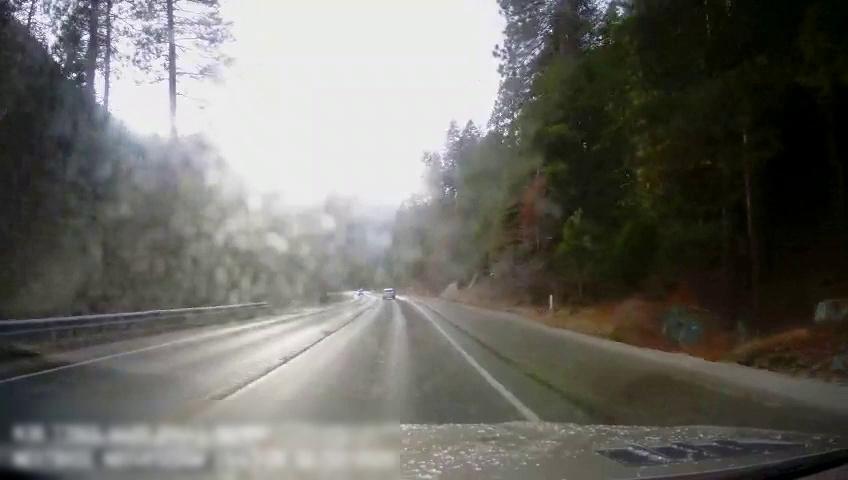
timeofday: Day
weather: Sunny
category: Drivable Space
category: Vehicles | Car
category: Lanes | Opposite Lane
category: Lanes | Current Lane
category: Lanes | Current Lane
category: Lanes | Current Lane